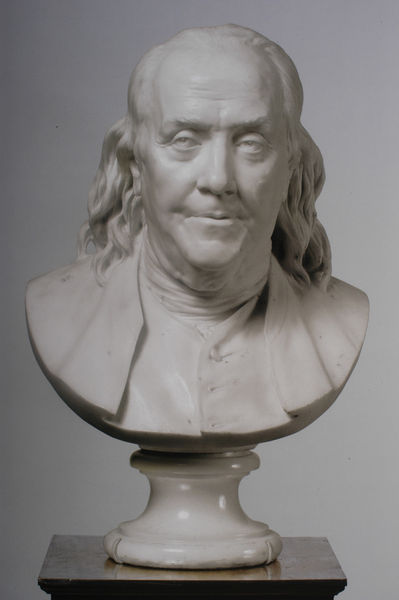
Titel: Benjamin Franklin
Künstler: Jean-Antoine Houdon
Standort: Philadelphia (Pennsylvania)
Institution: Philadelphia Museum of Art
Schlagwörter: kopf, mann, schatten, umhang, weiß, frisur, grau, haar, licht, marmor, mund, nase, schwarz, stirn, tisch, blick, schal, tuch, alt, hemd, jacke, augen, barock, falten, gesicht, kragen, lang, mensch, sockel, stein, bildnis, hals, herr, portrait, porträt, auge, geistlicher, gewand, haare, lange haare, mantel, realismus, klassizismus, musiker, augenbrauen, frontal, kinn, knopf, lippen, locken, ohren, rund, keramik, skulptur, mähne, lächeln, wangen, wellen, backen, kahl, amerika, brauen, büste, glatze, halstuch, glänzend, plastik, plinthe, podest, wange, knöpfe, weste, lider, rousseau, foto, photographie, offen, blind, greis, fuss, porzellan, künstler, verkniffen, hohe stirn, stirnfalten, portrai, halbglatze, stirnglatze, runzeln, männlich, doppelkinn, farbfoto, ständer, lichts, usa, basis, gips, meissen, abzug, fotographie, hochglanz, glasur, präsident, elfenbein, bildhauer, abguss, verschmitzt, welliges haar, pellerine, runzel, houdon, bernini, langes haar, kahlkopf, psychologie, kulptur, porträtbüste, krähenfüße, grei, büse, schutern, bildnisbüste, bid, klelidung, pliert